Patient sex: M
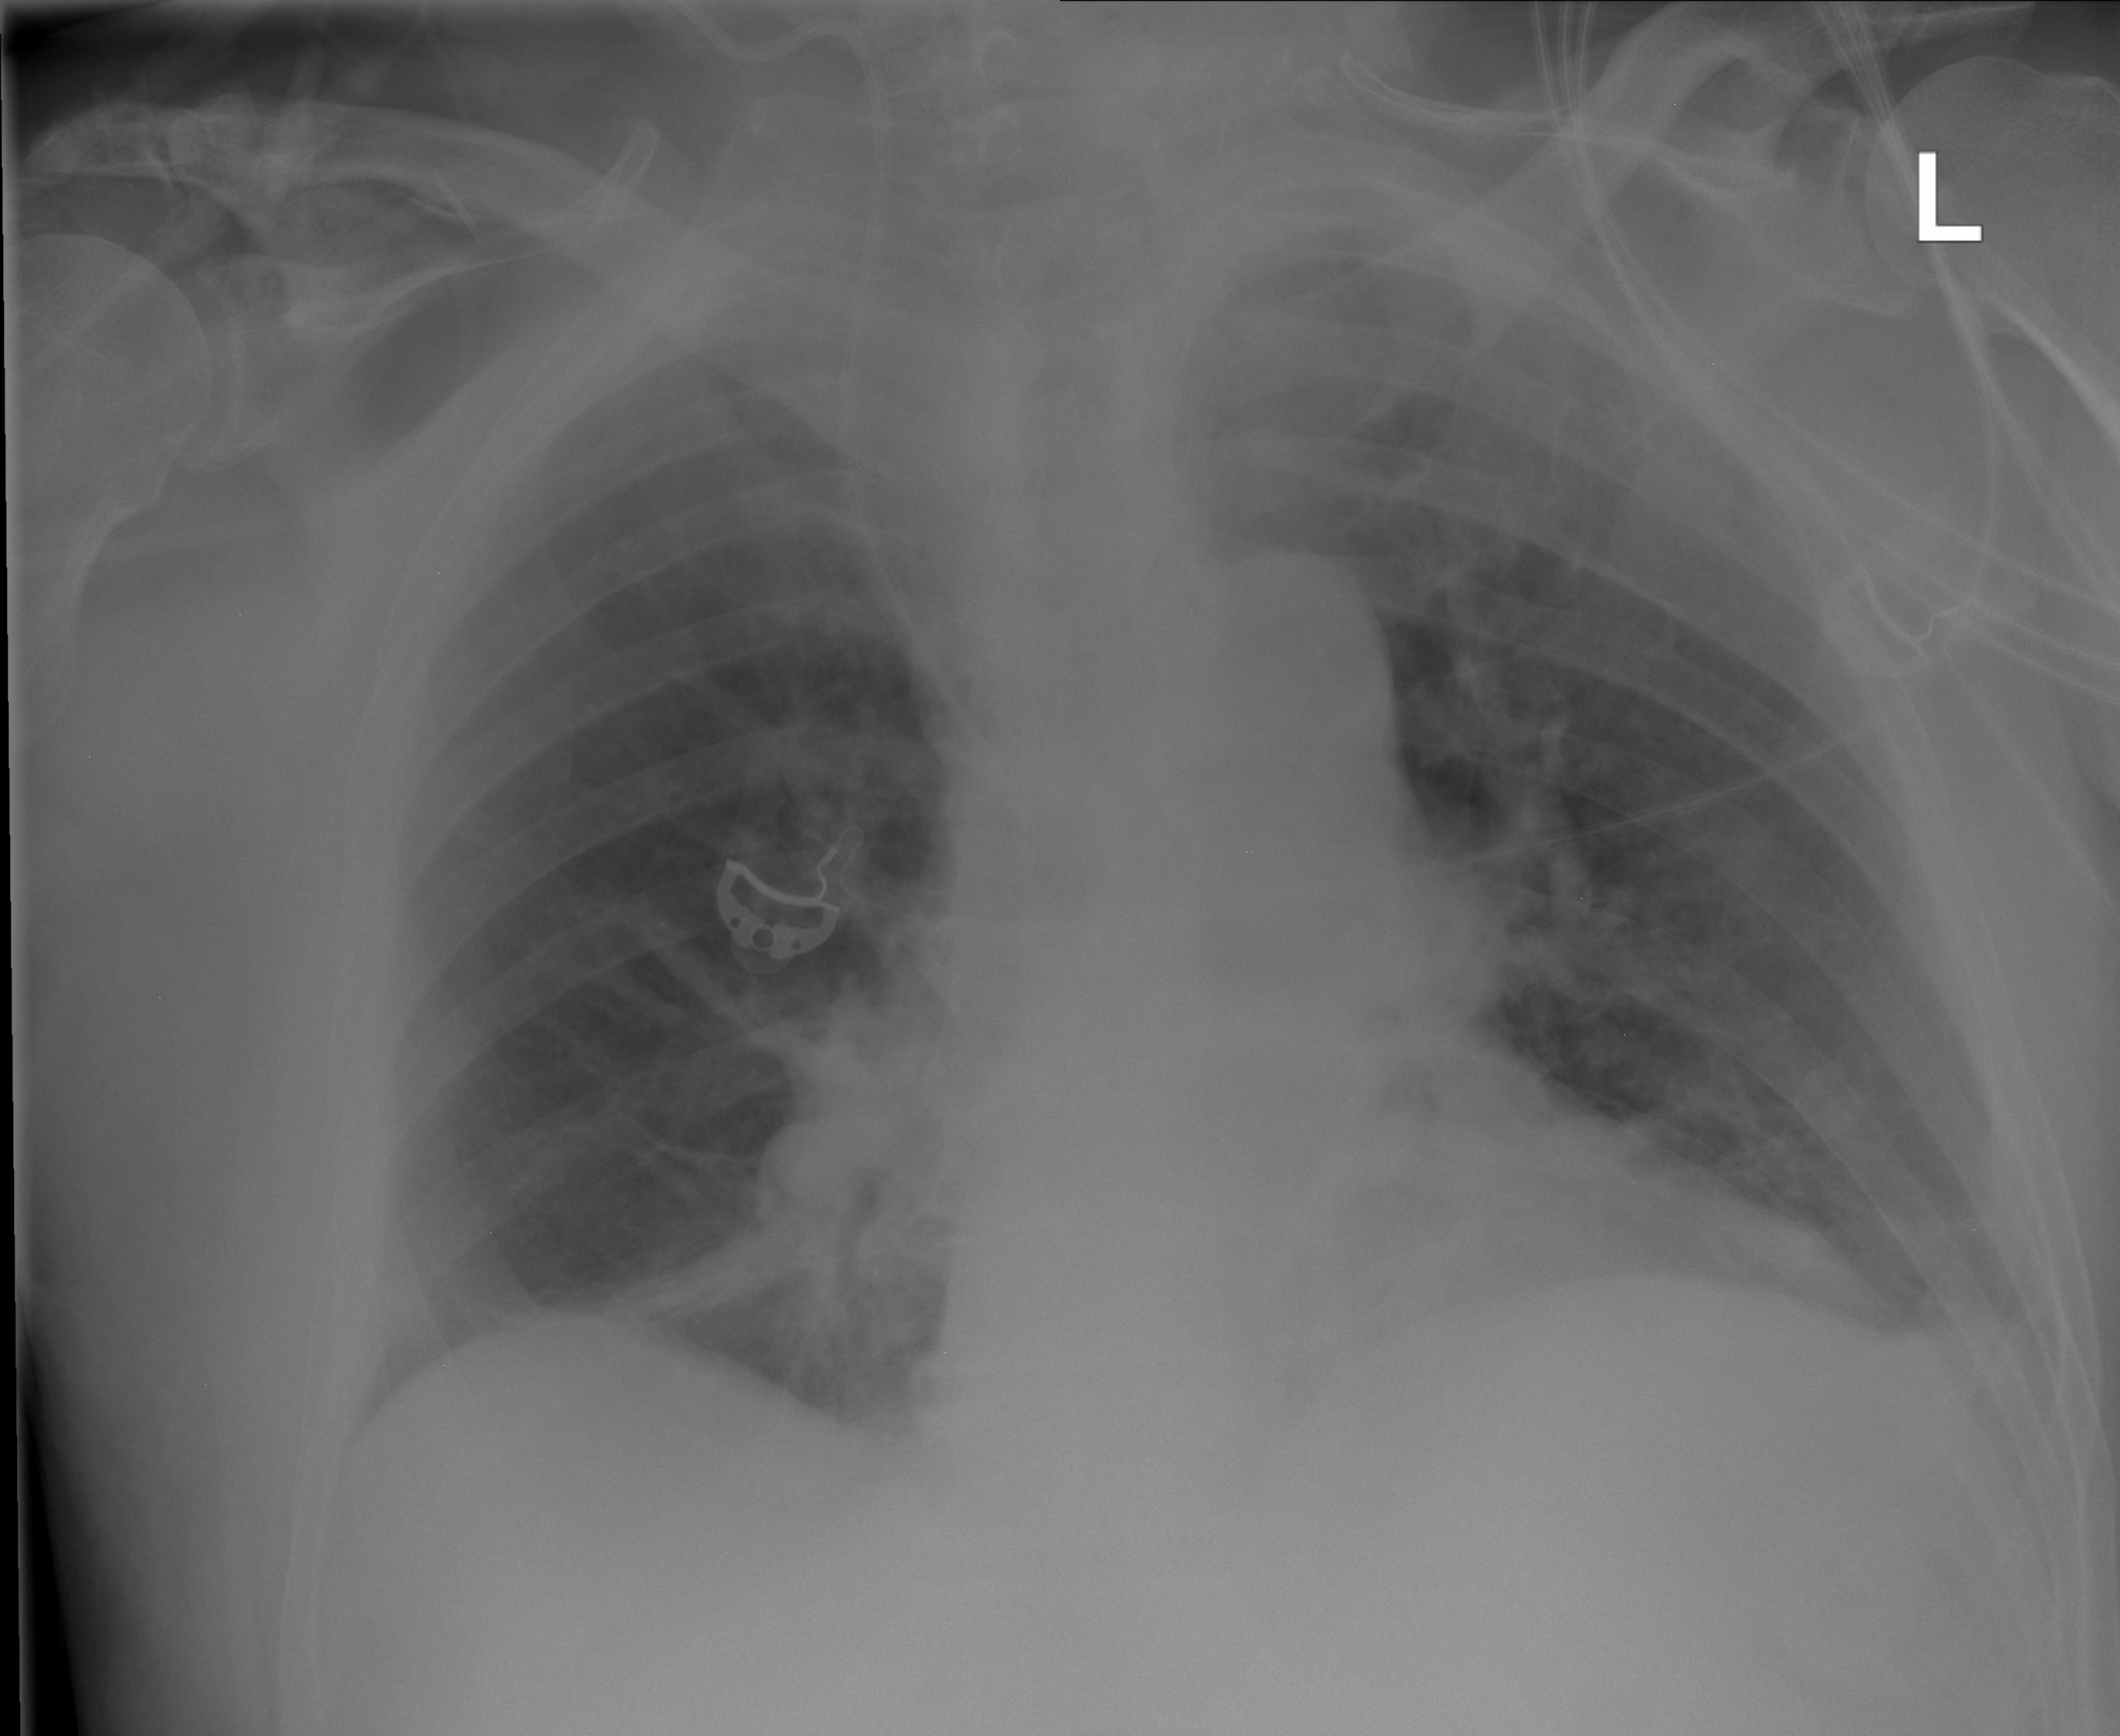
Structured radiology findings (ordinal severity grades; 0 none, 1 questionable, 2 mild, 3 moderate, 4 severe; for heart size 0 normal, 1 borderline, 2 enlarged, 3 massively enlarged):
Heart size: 1
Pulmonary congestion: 0
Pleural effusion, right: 0
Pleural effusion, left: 0
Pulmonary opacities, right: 0
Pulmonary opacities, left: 0
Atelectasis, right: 3
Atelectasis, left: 3